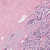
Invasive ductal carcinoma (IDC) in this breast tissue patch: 1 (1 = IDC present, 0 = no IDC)